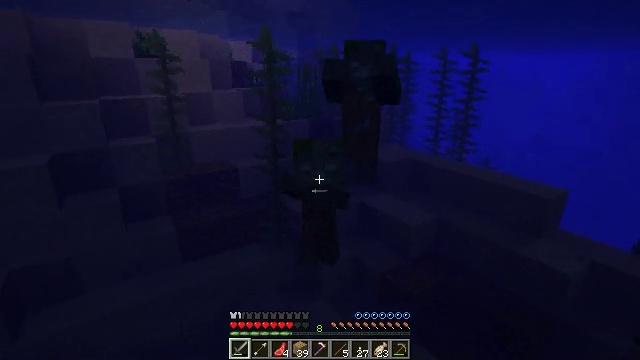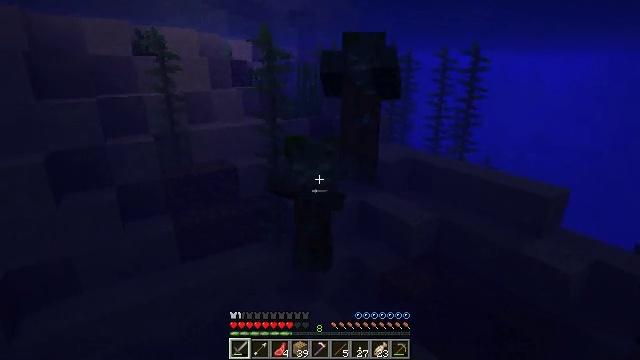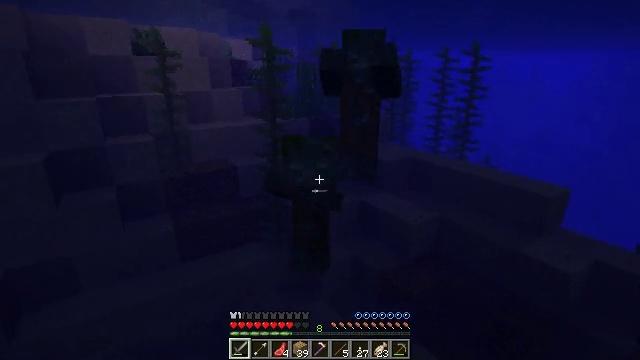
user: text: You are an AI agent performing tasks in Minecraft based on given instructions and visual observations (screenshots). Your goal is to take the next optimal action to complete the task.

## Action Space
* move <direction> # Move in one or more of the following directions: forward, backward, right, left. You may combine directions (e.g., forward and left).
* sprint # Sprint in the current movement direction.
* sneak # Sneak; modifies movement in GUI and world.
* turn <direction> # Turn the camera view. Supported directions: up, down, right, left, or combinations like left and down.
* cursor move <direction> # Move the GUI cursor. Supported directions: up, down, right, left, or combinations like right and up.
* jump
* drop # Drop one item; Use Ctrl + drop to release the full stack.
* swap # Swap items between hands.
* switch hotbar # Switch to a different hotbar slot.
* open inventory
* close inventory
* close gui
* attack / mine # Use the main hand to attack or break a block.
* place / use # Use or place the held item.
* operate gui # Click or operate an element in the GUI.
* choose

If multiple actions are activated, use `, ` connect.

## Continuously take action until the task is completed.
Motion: motion action
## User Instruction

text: Kill a drowned.
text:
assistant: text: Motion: attack / mine
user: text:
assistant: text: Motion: no_op
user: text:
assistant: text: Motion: no_op